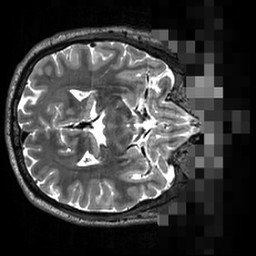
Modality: T2w
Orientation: axial
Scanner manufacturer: siemens
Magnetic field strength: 3 T
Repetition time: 3.2 s
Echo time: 0.564 s